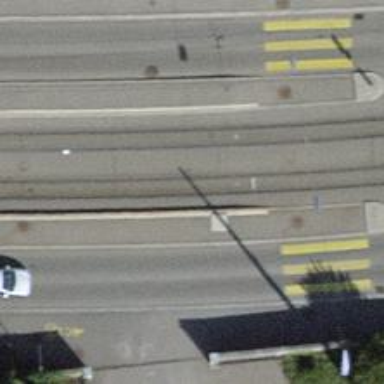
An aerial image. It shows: Tram stop with public transport connection.